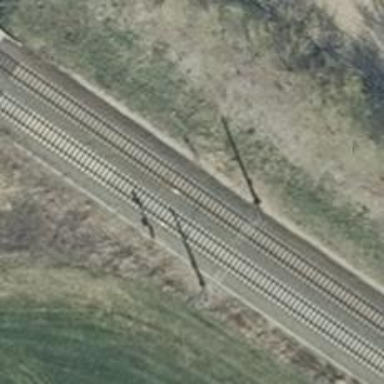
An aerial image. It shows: Railway signal.